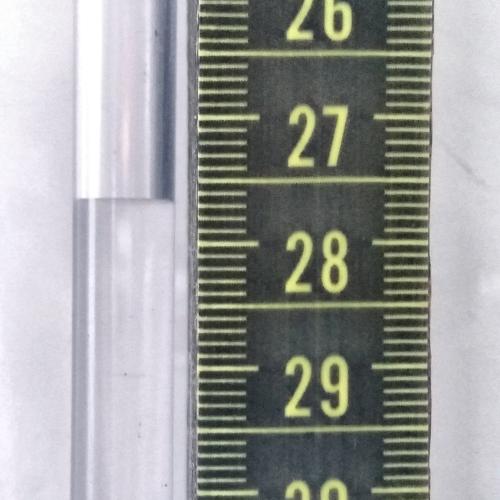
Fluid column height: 27.7 cm